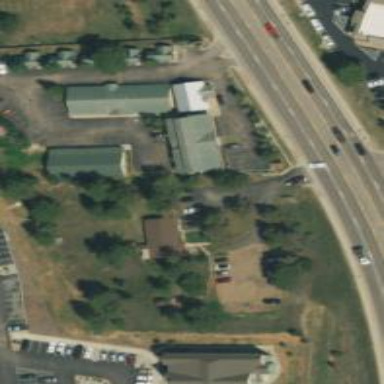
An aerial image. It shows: Veterinary facility.